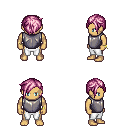
a pixel art fantasy rpg character, male body template, human, tanned skin, steel chest armor, white pants, pink pixie cut hairstyle, bracelets, four views (front, back, left, right), 2x2 character sprite sheet, small pixel art, hard edges, no anti-aliasing